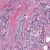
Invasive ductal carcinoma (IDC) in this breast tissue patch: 1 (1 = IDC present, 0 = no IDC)